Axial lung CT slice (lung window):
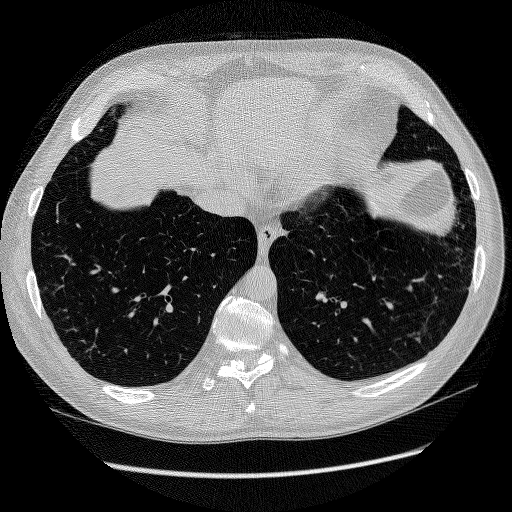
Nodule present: no